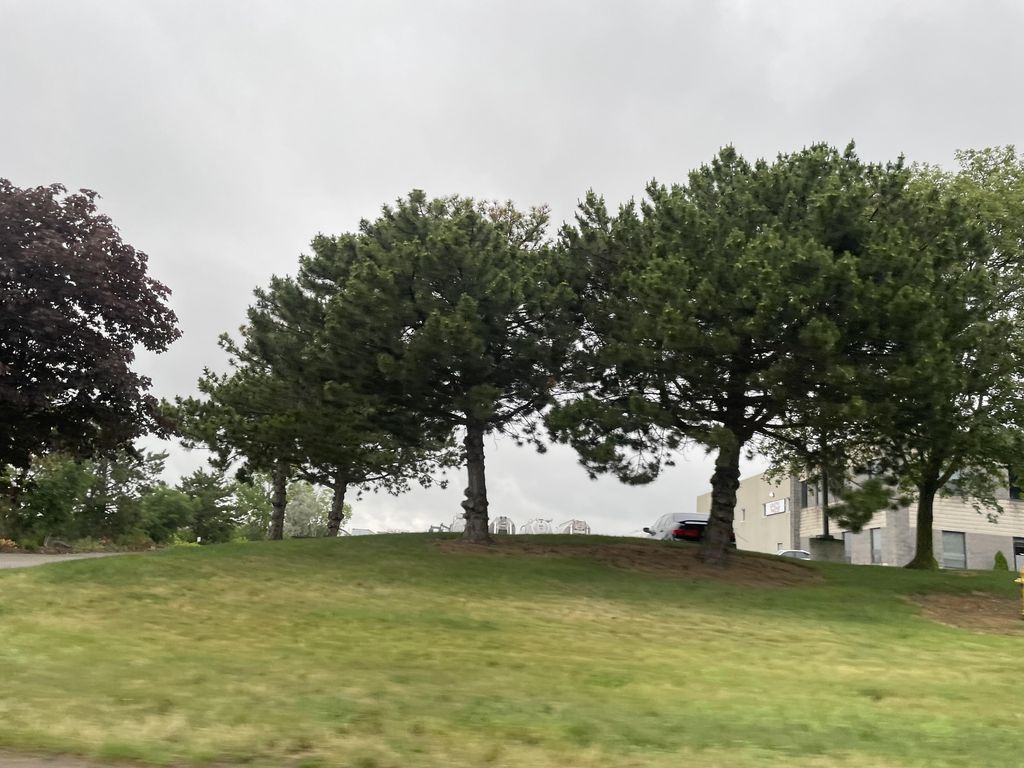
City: kitchener-waterloo